Question: I have implemented the new ASP.NET Identity model into my site. I can log in ok, but when I now try and call one of my WebMethods from client script, I get the following repsonse:

Do I need to do anything special to my WebMethod calls now?
Login code is:
'''
private const string AntiXsrfTokenKey = "__AntiXsrfToken";
private const string AntiXsrfUserNameKey = "__AntiXsrfUserName";
private string _antiXsrfTokenValue;
protected void Page_Init(object sender, EventArgs e)
{
// The code below helps to protect against XSRF attacks
var requestCookie = Request.Cookies[AntiXsrfTokenKey];
Guid requestCookieGuidValue;
if (requestCookie != null && Guid.TryParse(requestCookie.Value, out requestCookieGuidValue))
{
// Use the Anti-XSRF token from the cookie
_antiXsrfTokenValue = requestCookie.Value;
Page.ViewStateUserKey = _antiXsrfTokenValue;
}
else
{
// Generate a new Anti-XSRF token and save to the cookie
_antiXsrfTokenValue = Guid.NewGuid().ToString("N");
Page.ViewStateUserKey = _antiXsrfTokenValue;
var responseCookie = new HttpCookie(AntiXsrfTokenKey)
{
HttpOnly = true,
Value = _antiXsrfTokenValue
};
if (FormsAuthentication.RequireSSL && Request.IsSecureConnection)
{
responseCookie.Secure = true;
}
Response.Cookies.Set(responseCookie);
}
Page.PreLoad += Home_Page_PreLoad;
}
protected void Home_Page_PreLoad(object sender, EventArgs e)
{
if (!IsPostBack)
{
// Set Anti-XSRF token
ViewState[AntiXsrfTokenKey] = Page.ViewStateUserKey;
ViewState[AntiXsrfUserNameKey] = Context.User.Identity.Name ?? String.Empty;
}
else
{
// Validate the Anti-XSRF token
if ((string)ViewState[AntiXsrfTokenKey] != _antiXsrfTokenValue
|| (string)ViewState[AntiXsrfUserNameKey] != (Context.User.Identity.Name ?? String.Empty))
{
throw new InvalidOperationException("Validation of Anti-XSRF token failed.");
}
}
}
'''
and my page load looks like:
'''
protected void Page_Load(object sender, EventArgs e)
{
if (!HttpContext.Current.User.Identity.IsAuthenticated)
{
//Redirect to Default page
Response.Redirect("~/Account/Login");
}
if (!IsPostBack)
{
....
}
}
'''
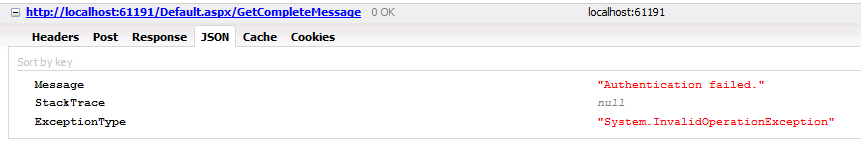
Answer: Comment this AutoRedirectMode in routeconfig of app_start folder.
'''
// settings.AutoRedirectMode = RedirectMode.Permanent;
'''